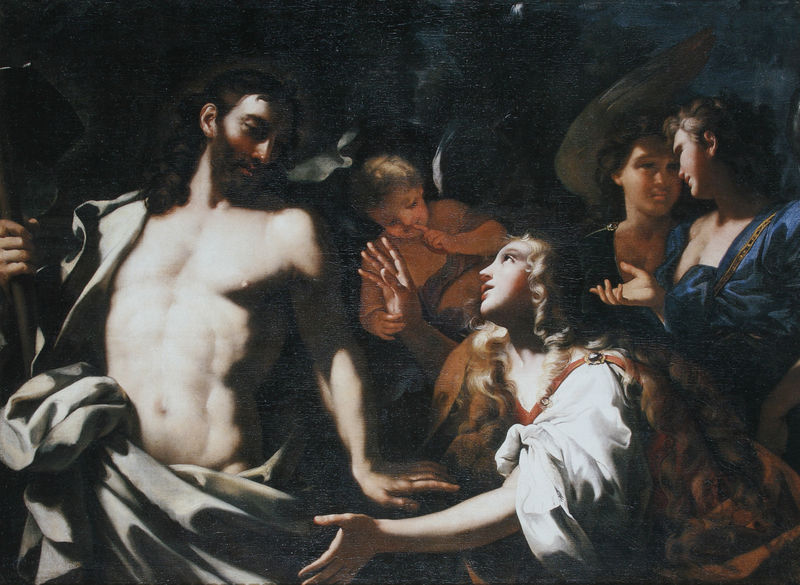
Titel: Noli me tangere
Künstler: Francesco Migliori
Standort: Mainz
Institution: Landesmuseum
Schlagwörter: akt, blau, dunkel, flügel, gemälde, gott, hand, haut, himmel, mann, nackt, schatten, umhang, weiß, wolken, frauen, menschen, mädchen, brust, finger, frau, frisur, geste, grau, hell, hut, kleid, kleider, licht, mund, nacht, nase, ohr, orange, reden, schwarz, unterhalten, blick, rot, tuch, gespräch, malerei, bart, blond, gesichter, hemd, arm, augen, bluse, falten, gesicht, kleidung, leinen, bild, hände, öl, kirche, gewand, haare, stoff, gewänder, kind, personen, dekoltee, kontrast, lippen, locken, kinder, engel, helldunkel, putte, putto, liebe, italien, unterhaltung, stab, baby, angst, mimik, faltenwurf, halbnackt, laken, brustwarze, oberkörper, entblößt, greifen, beten, gebet, rom, kontraste, schweigen, gestus, heiligenschein, nimbus, christus, jesus, muskel, toga, bleich, diskussion, heiliger, blickkontakt, heilige, chiaroscuro, anbeten, berühren, verehrung, erleuchtung, heilig, putten, maria, magdalena, anbetung, maria magdalena, hirte, el greco, sakral, hacke, schaufel, spaten, bitten, pssst, adonis, ikonographie, zuwendung, anhimmeln, nippel, noli me tangere, caravaggio, messias, faruen, sixpack, verlangen, waschbrettbauch, psst, felhen, ael greco, männerbrust, erchristus, caravaggio gemälden